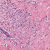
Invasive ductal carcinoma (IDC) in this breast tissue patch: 0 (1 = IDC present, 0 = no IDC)